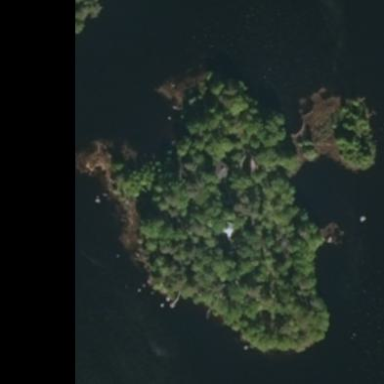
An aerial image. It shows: Islet covered with woodland.